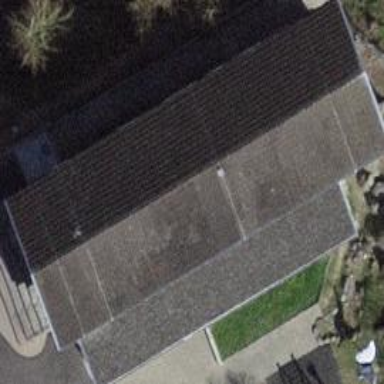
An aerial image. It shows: Kindergarten building with tiled roof.